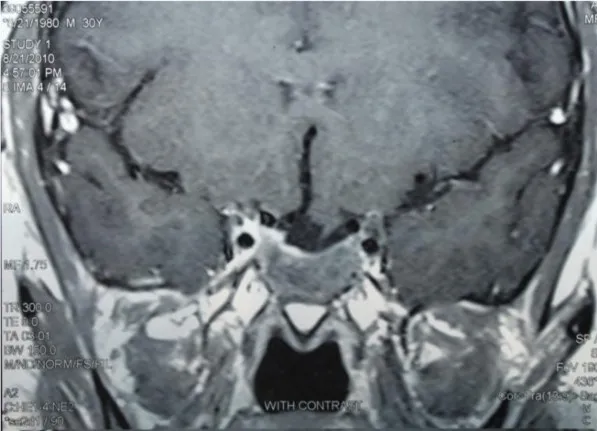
14 months after treatment; significant tumor shrinkage.
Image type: radiology (mri)